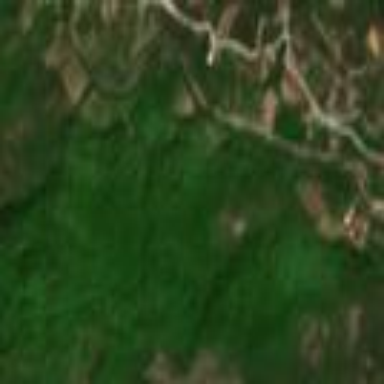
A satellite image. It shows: Forest area.